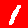
Digit: 1